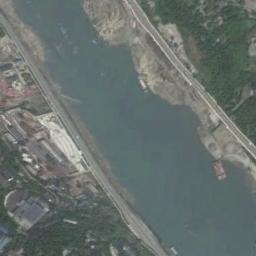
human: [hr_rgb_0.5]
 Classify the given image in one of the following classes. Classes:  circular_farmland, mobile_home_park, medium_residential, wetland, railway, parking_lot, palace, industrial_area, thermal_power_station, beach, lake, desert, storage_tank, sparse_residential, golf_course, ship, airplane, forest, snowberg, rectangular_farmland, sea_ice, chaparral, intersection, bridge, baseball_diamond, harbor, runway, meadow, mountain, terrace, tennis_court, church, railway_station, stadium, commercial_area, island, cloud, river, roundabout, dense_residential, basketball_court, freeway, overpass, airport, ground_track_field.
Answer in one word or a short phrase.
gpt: river